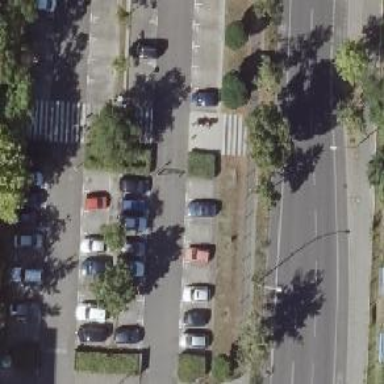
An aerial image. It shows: Marked zebra crossing on the road.